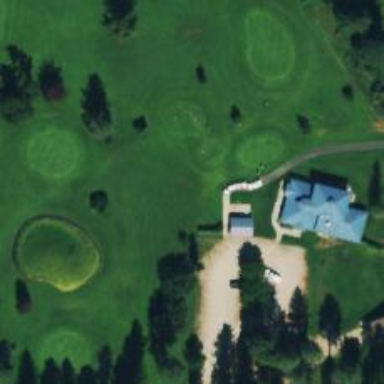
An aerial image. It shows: Golf tee.